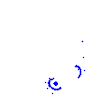
Particle: proton